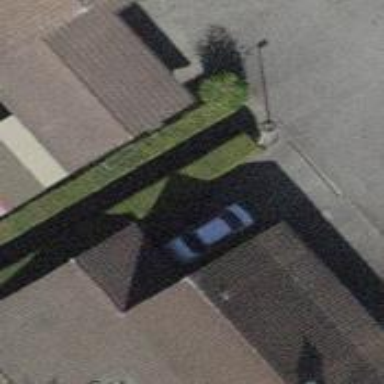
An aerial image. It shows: Garage building.